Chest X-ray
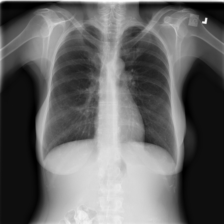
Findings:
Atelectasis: negative
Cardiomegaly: negative
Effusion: negative
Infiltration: negative
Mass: negative
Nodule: negative
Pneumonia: negative
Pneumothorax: negative
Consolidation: negative
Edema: negative
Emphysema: negative
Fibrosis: negative
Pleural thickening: negative
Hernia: negative